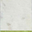
Piece: xx